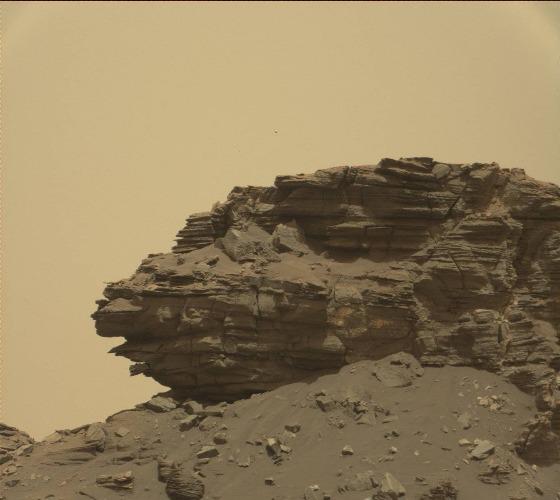
Terrain classes present: Bedrock, Gravel / Sand / Soil, Rock, Shadow, Sky / Distant Mountains